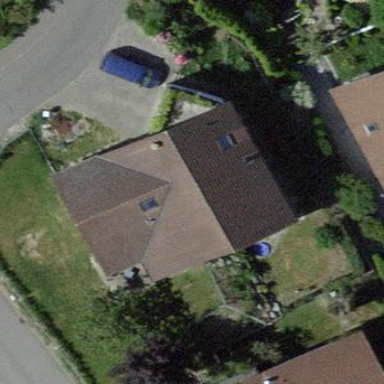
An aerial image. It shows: Simple and straightforward house.